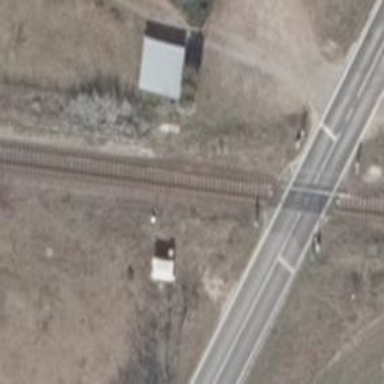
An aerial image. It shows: Railway signal.